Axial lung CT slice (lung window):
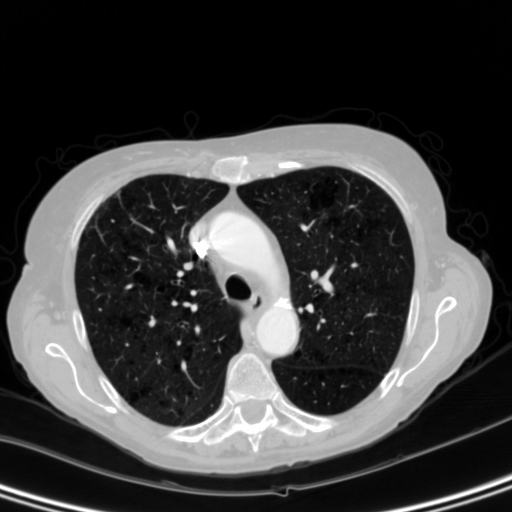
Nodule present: no